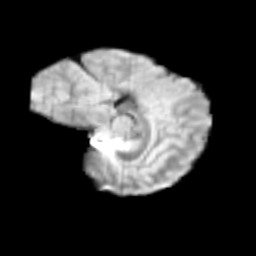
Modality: T2w
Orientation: sagittal
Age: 11
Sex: female
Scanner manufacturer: siemens
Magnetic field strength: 3 T
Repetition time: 3.8 s
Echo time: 0.07 s